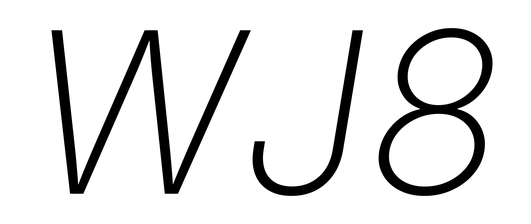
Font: Inter-Italic_ExtraLight_Italic